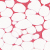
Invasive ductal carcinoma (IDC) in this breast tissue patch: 0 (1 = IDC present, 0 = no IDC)